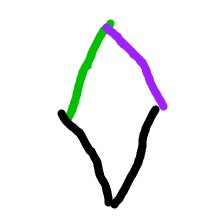
Shape: rhombus